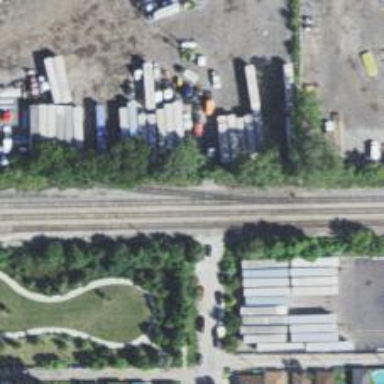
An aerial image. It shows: Abandoned railway siding.